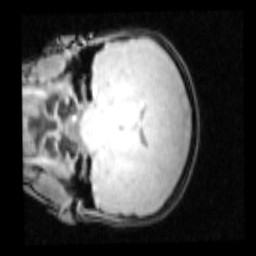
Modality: PDw
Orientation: coronal
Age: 12
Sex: male
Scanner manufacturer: siemens
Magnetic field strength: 3 T
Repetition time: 0.25 s
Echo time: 0.00103 s